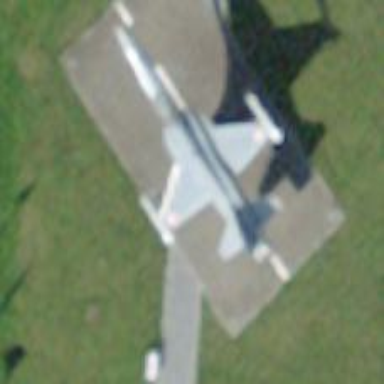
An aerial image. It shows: Historic memorial dedicated to aircraft.